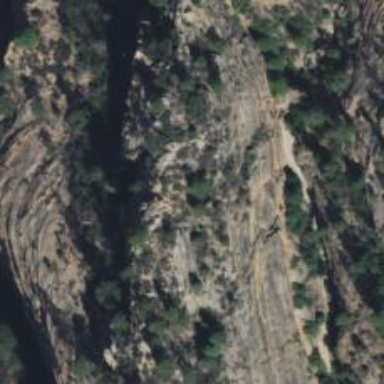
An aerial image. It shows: Natural ridge in the landscape.